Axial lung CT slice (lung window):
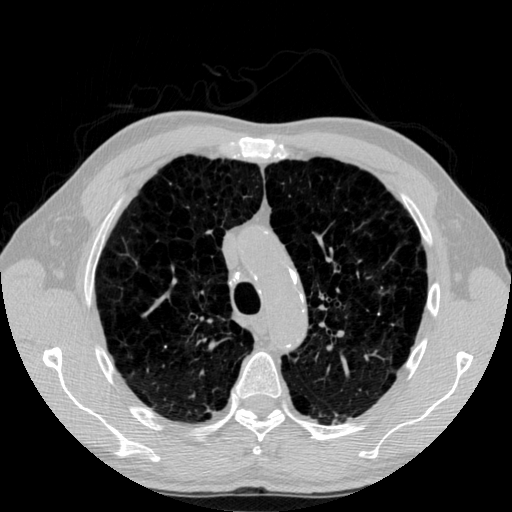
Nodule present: no